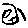
Label: moon